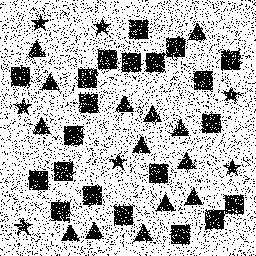
Squares: 21
Triangles: 14
Stars: 7
Total shapes: 42